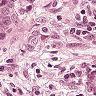
Metastatic tissue present: yes